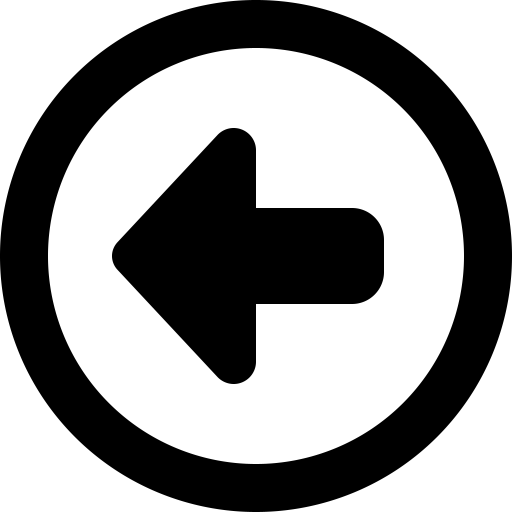
Tags: icon, FontAwesome, fa-icon, outline, circle, left